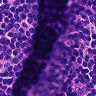
Metastatic tissue present: no